Question: I'm making a terrain/map generator. The terrain generation works fine, but a problem arises when placing cities around the terrain. I place cities on given terrain depending on the terrain's moisture, temperature, soil quality, and underground mineral prevalence. Naturally, the optimal terrain will have the next-to-optimal terrain very nearby, so my cities appear in clusters, like so (cities are red dots):

The solution I'm leaning towards is identifying if two cities are within a certain defined distance of each other, and if they are, move one of the cities to a location clear of other cities. My questions are:
1. Is that the best approach for spreading out cities?
2. If so, what technique can I use to determine how close two cities are (I read about nearest neighbor searches and it looked very promising, maybe that)?
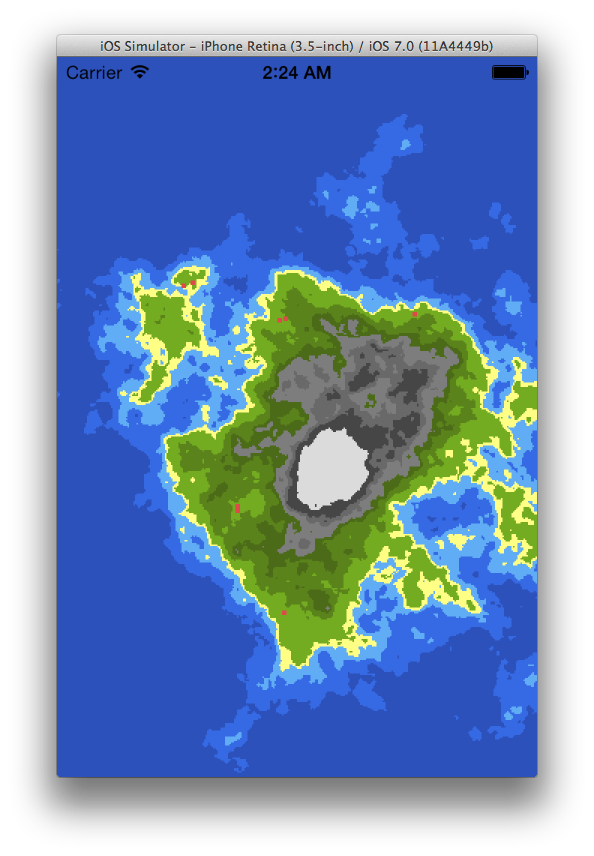
Answer: I would lower the constrains for possible city-locations. Calculate a probability for each position for a city.
Than set a city by random according to the probabilities of all locations not yet occupied by cities.
Than lower the probabilities around the new set city (within a certain radius, Near the city lower the probabilities a lot (or even set them ti 0) and only lower then less with increasing distance.
This way the cities should be spread around your terrain quite naturally.
(very little one) How to take the next location:
You have 3 possible locations with probabilities 0.9, 0,2 and 0.4
Now sum up the probabilities 0.9 + 0.2 + 0.4 = 1.5
now take a random number between 0 and 1.5.
'''
0 .. 0.9 take the first location
0.9 .. 1.1 take the second location
1.1 .. 1.5 take the third location
'''